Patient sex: M
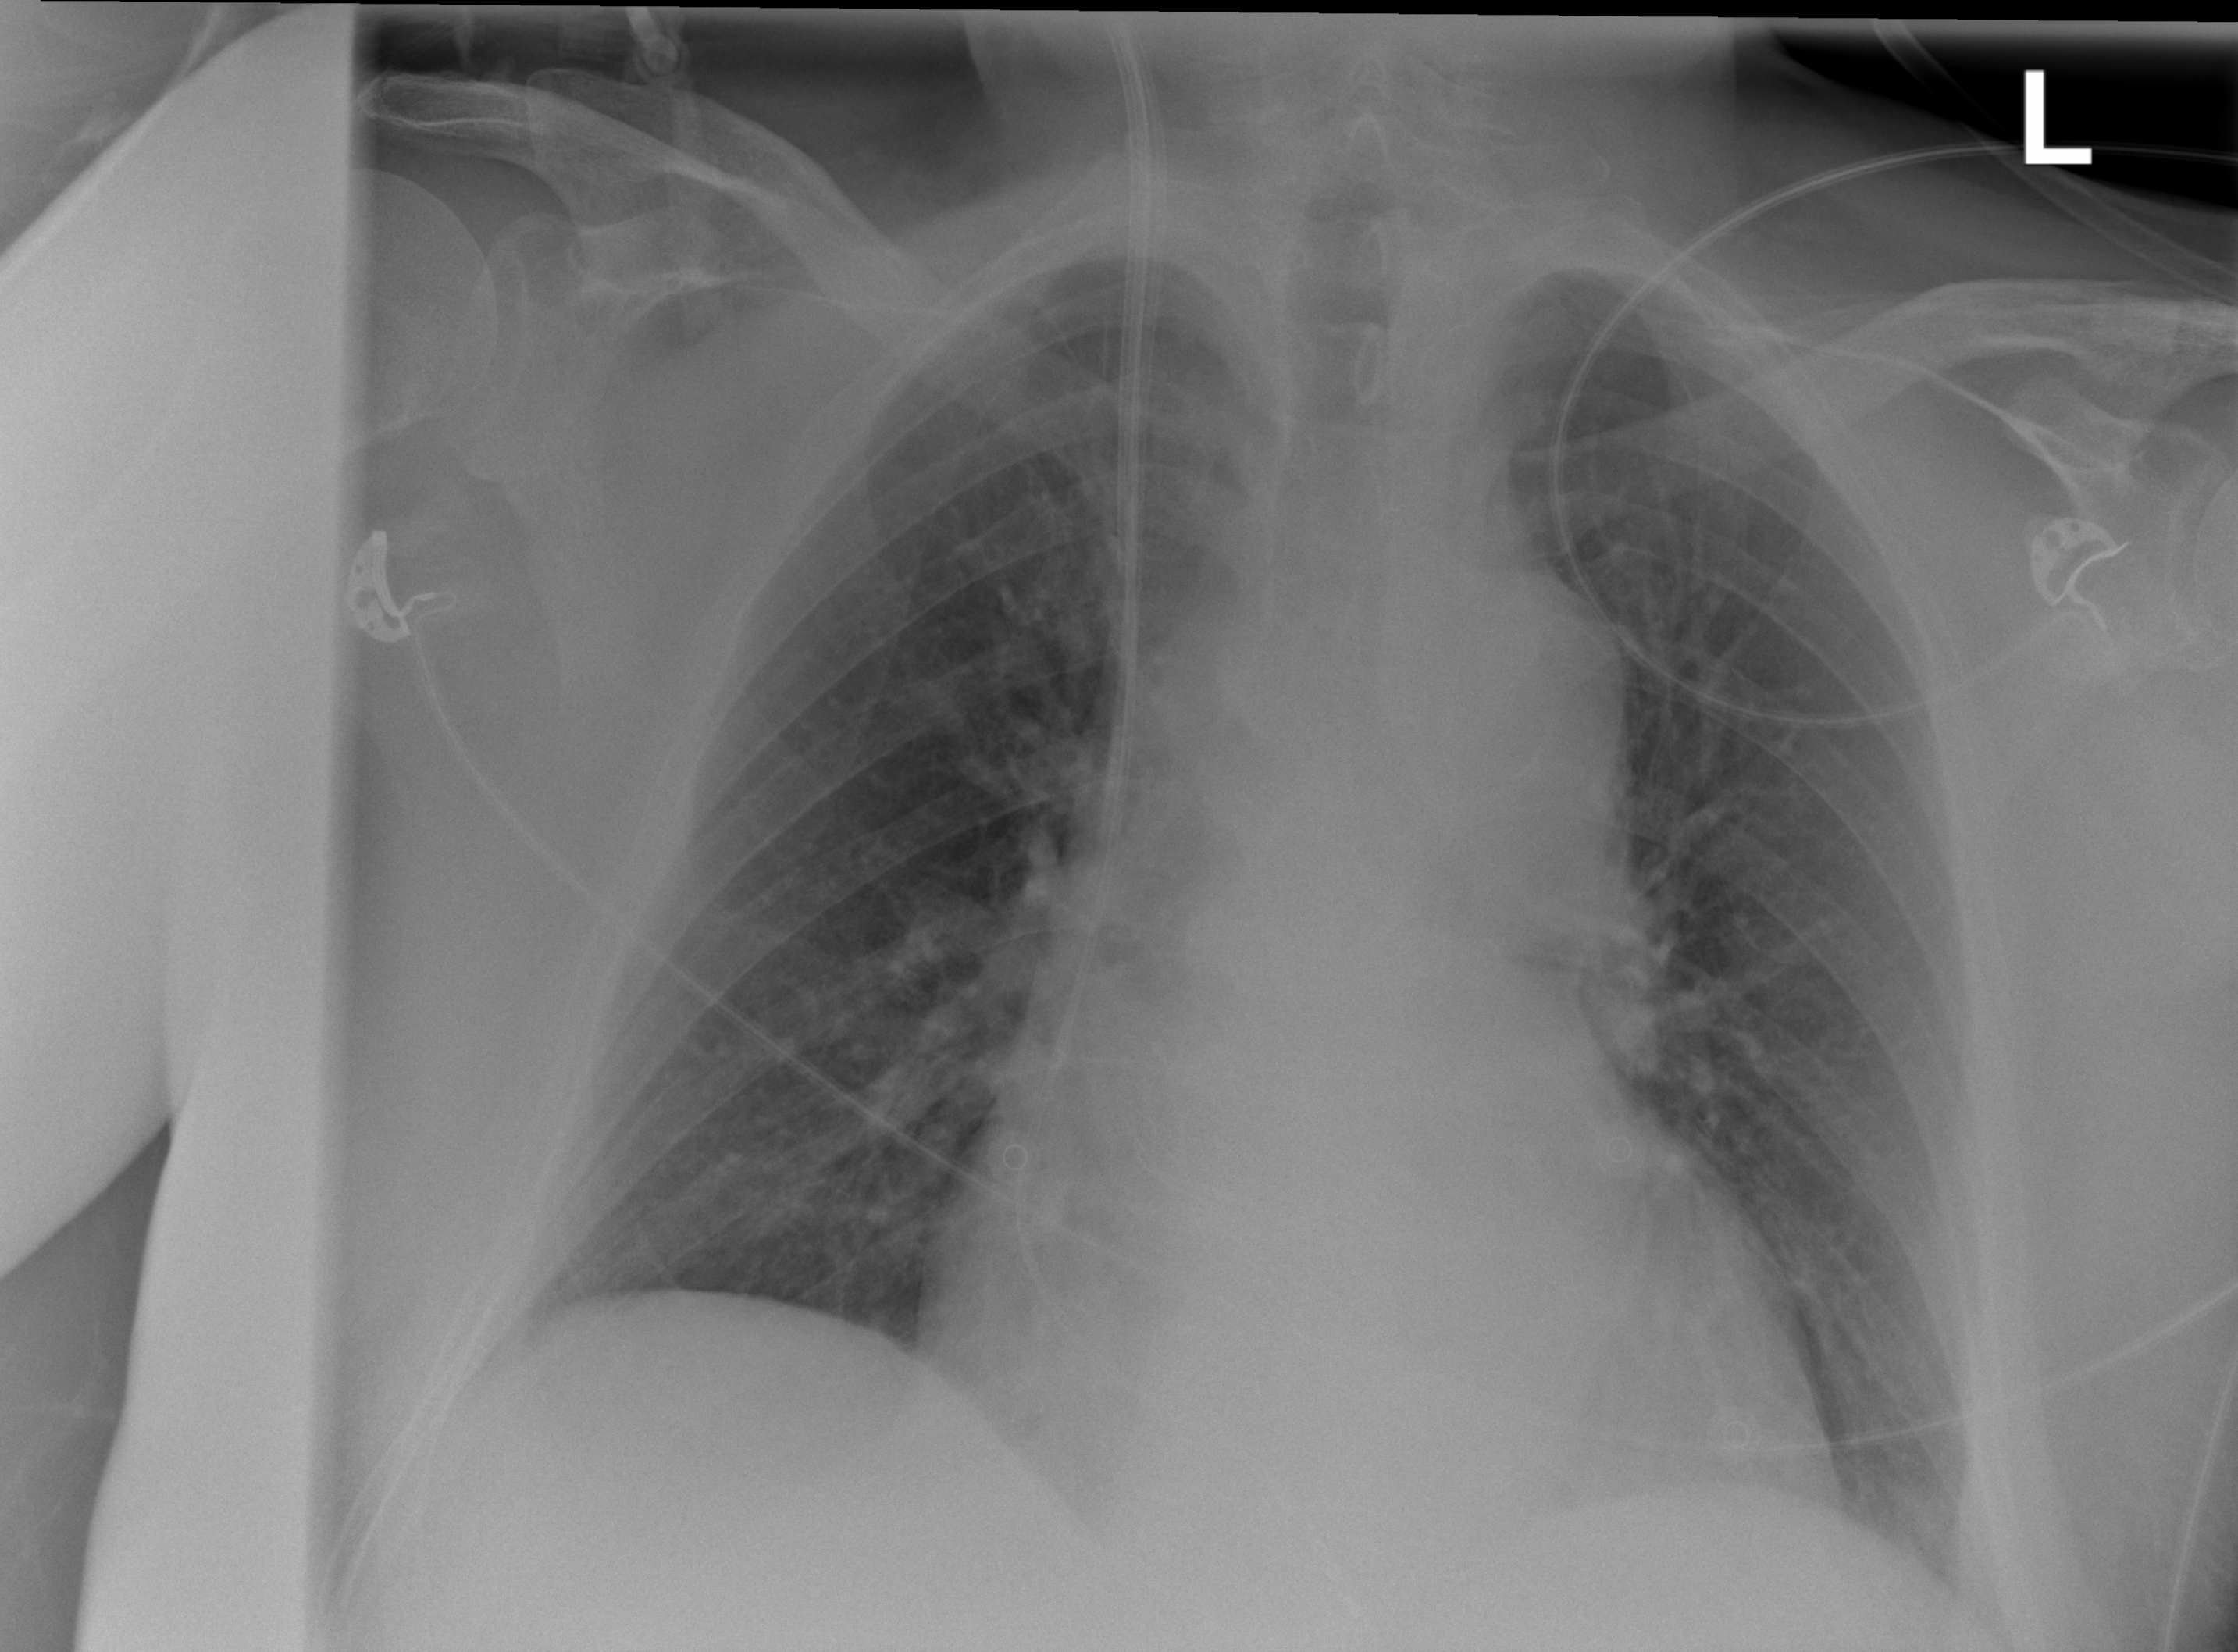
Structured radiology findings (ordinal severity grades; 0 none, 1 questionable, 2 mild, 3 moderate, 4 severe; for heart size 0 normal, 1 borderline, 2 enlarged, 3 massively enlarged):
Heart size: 1
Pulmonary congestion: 2
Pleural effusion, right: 2
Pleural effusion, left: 2
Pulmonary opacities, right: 0
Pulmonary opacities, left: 0
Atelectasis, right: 0
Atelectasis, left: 0